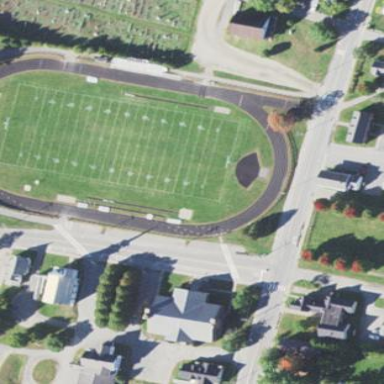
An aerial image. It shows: American football pitch for leisure and sport activities.